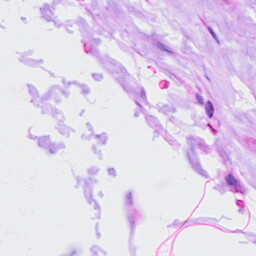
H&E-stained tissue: Ovarian